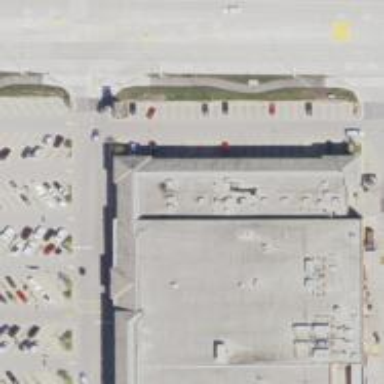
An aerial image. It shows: Post office.